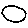
Label: circle